Question: I am doing some image enhancement experiments so I take photos from my cheap camera. The camera has mosaic artifacts and all images look like grid. I think pillbox (out-of-focus) kernel and Gaussian kernel would not be the best candidates. Any suggestions?
:
Sample

I suspect this cannot be done via a constant kernel, because the effects on pixels are not the same (so there are "grids").
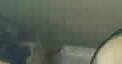
Answer: The effects are non linear. (And probably non-stationary), so you cannot simply invert the convolution and enhance the image -- if you could, the camera chip would do it on-board.
The best way to work out what the convolution is (or at least an approximation to it) might be to take photos of known patterns, compute, and working in 2D frequency/laplace domain divide the resulting spectra to get a linear approximation to the filter.
I suspect that the convolution you discover by doing this will be context dependant -- so the best way to enhance an image might be to divide it into tiles, classify each region of the image as belonging to a different set (for each of which you could work out a different linear approximation to the convolution, based on test data), and then deconvolve each separately.